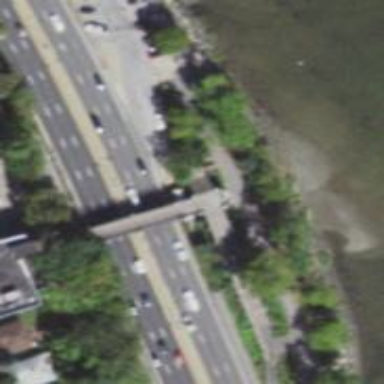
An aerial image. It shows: Footway on bridge.